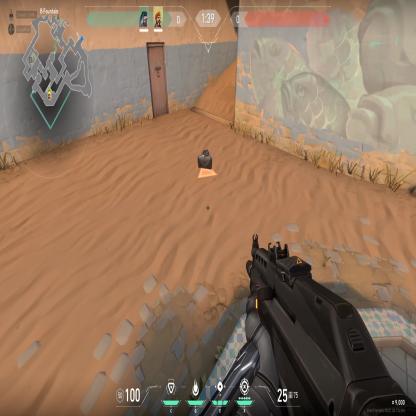
Label: dropped spike